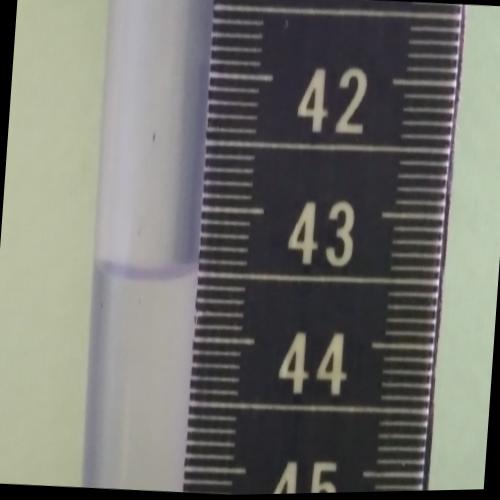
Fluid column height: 43.5 cm